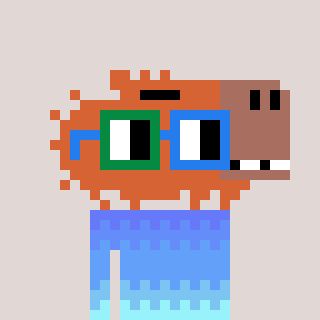
a pixel art character with square green and blue glasses, a capybara-shaped head and a peachy-colored body on a warm background